Question: How to create web page using and to create 4 split screen?

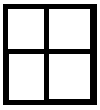
Answer: HTML would look like this:
'''
<div class="box">
Area 1
</div>
<div class="box">
Area 2
</div>
<div class="box">
Area 3
</div>
<div class="box">
Area 4
</div>
'''
CSS would look like this:
'''
html, body {
width: 100%;
height: 100%;
}
.box {
float: left;
width: 50%;
height: 50%;
}
'''
Here's a Fiddle to play with: <URL>